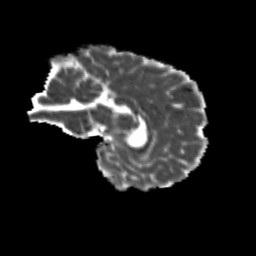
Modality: MD
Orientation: sagittal
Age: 14
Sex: female
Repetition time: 9.512 s
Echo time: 0.089 s